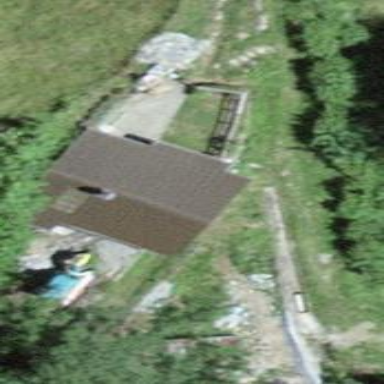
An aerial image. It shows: Cabin is depicted in the image.